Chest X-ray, AP view. Patient: 25 years old, sex M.
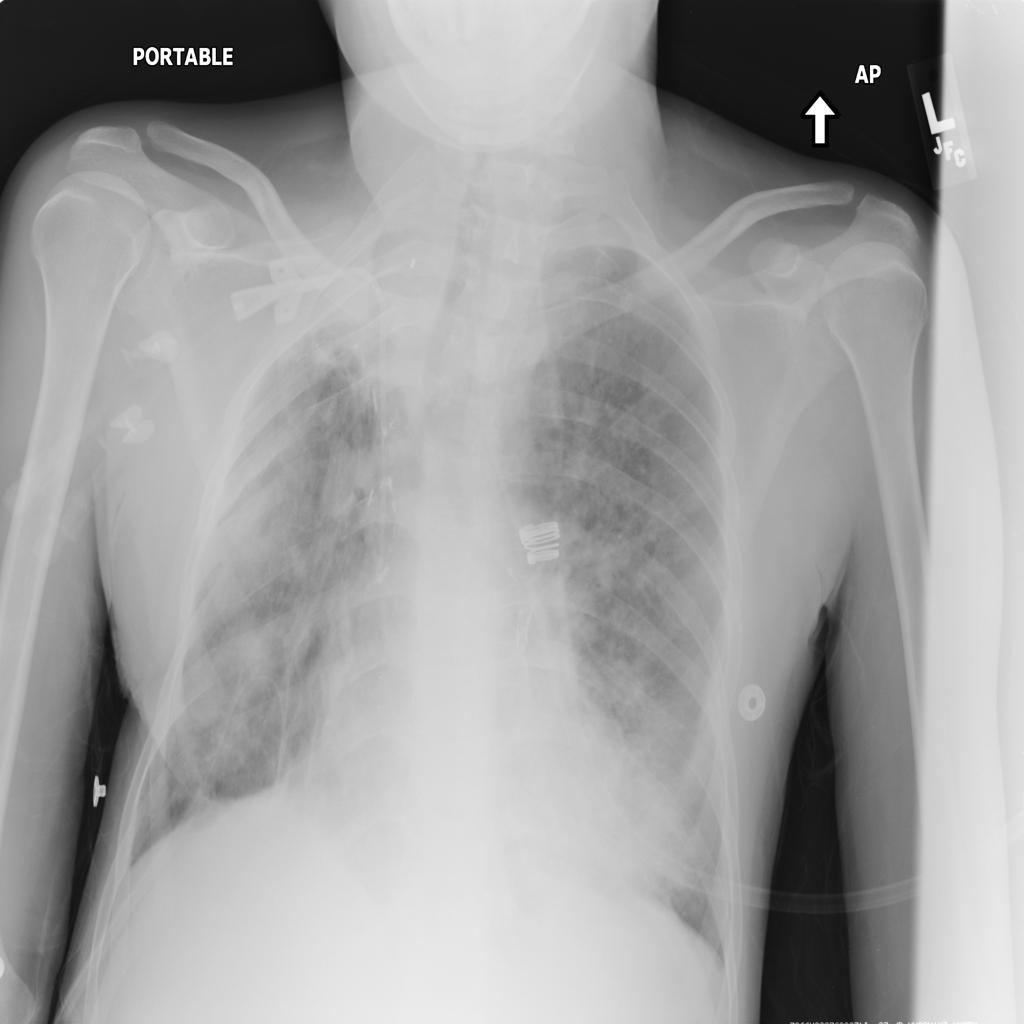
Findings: Infiltration, Nodule